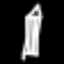
Label: pencil